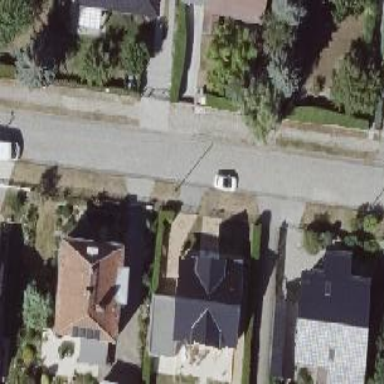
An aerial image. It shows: Residential road.